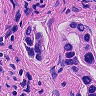
Metastatic tissue present: yes